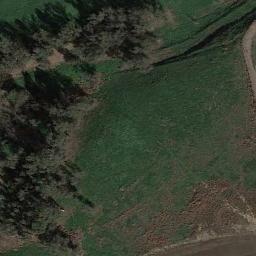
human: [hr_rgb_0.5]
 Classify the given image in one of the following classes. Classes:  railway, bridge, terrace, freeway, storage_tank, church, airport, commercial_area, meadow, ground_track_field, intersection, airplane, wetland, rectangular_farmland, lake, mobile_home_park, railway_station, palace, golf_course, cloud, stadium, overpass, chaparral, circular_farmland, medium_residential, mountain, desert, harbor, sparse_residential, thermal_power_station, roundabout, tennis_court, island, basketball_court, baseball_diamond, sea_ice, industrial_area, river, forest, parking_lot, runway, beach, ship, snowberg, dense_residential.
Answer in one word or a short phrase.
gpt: meadow